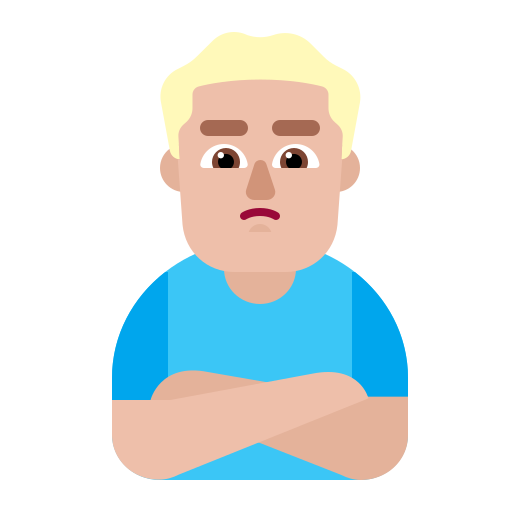
man pouting flat  light